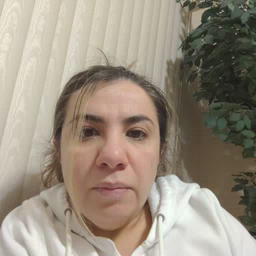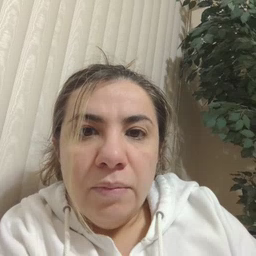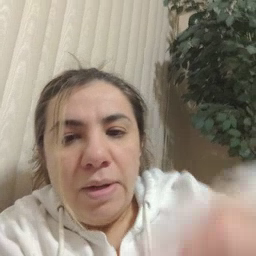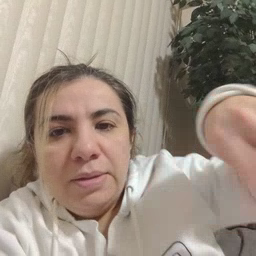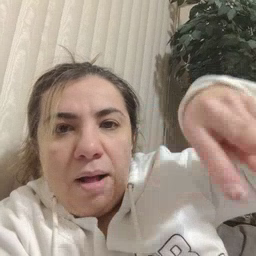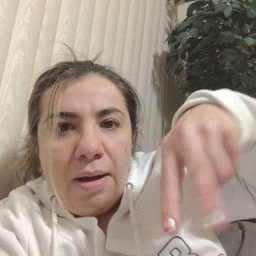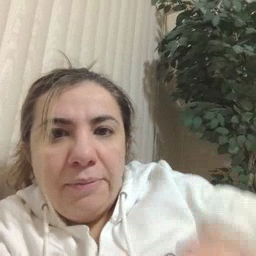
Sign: dance